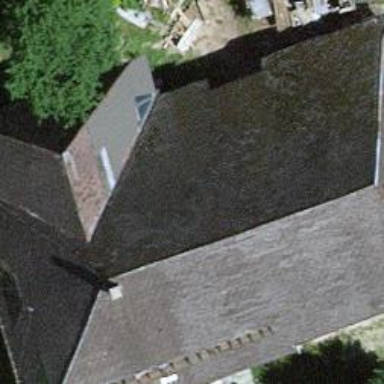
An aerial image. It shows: Farm building.